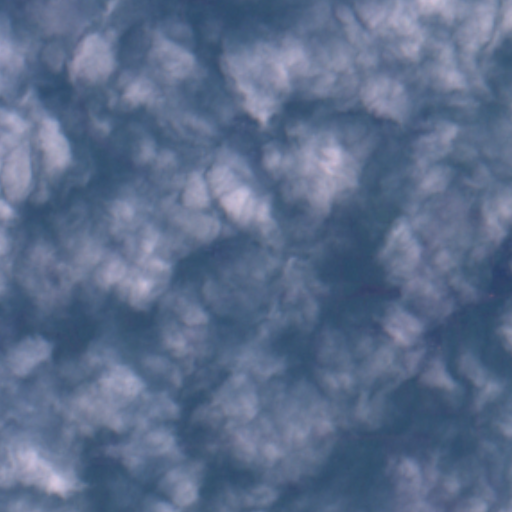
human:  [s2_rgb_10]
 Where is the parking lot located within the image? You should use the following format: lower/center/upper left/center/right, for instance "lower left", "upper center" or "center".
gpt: The parking lot is located in the upper right of the image.
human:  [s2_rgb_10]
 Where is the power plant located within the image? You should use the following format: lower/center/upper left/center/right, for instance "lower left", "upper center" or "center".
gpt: There is no power plant in the image.